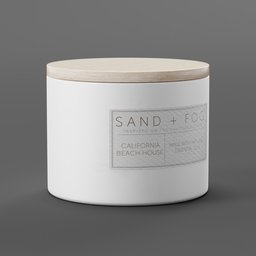
Label: tools